Chest X-ray. View position: PA
Patient age: 56
Patient sex: M
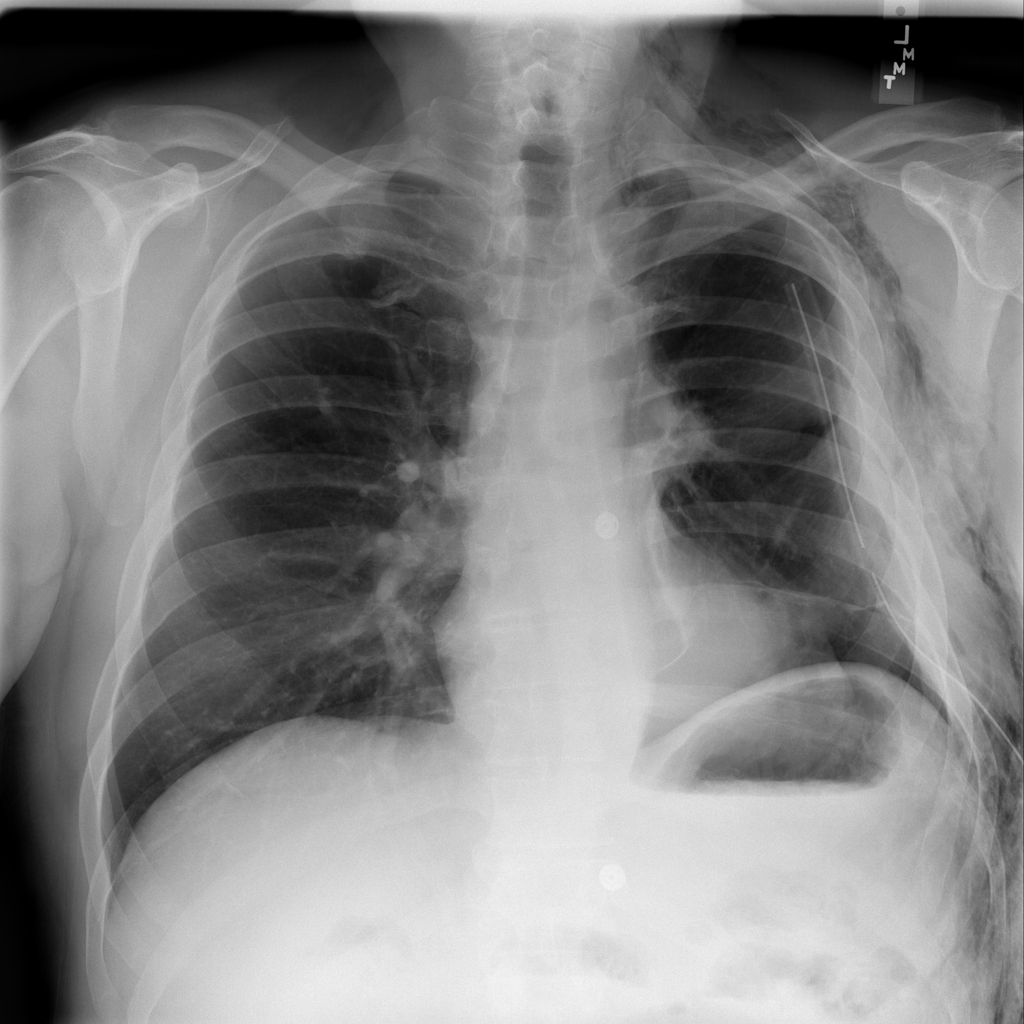
Finding: Pneumothorax